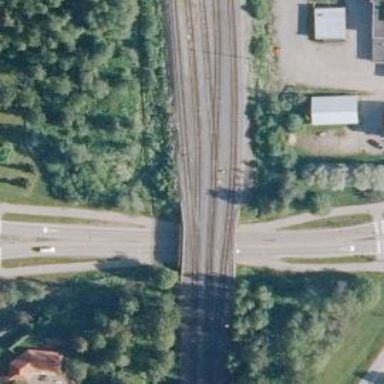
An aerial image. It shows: Railway siding for service.